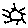
Label: sun